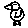
Label: bird